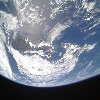
Label: cloud